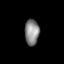
Tissue: lung
Cell type: Fibroblasts
Senescence score: 0.5827
Nuclear area (px): 361
Mean DAPI intensity: 137.446